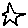
Label: star